Question: My Sytem setup is
1. Windows 7 64-bit
2. IntelliJ IDEA EAP 12 version 122.639
3. Java 1.6
4. I am a non Admin user.
I have an android project which I want to keep under version control on <URL>. I have tried to use the builtin VCS in IntelliJ IDEA to create git/mercurial but for both of them I get the error about / not found.
FYI, I have to checkout stuff from GitHub and it worked without problems. I also have the BitBucket plugin installed.
@crazycoder
I have installed msysgit as you advised and here is the git path config screen as requested by you.

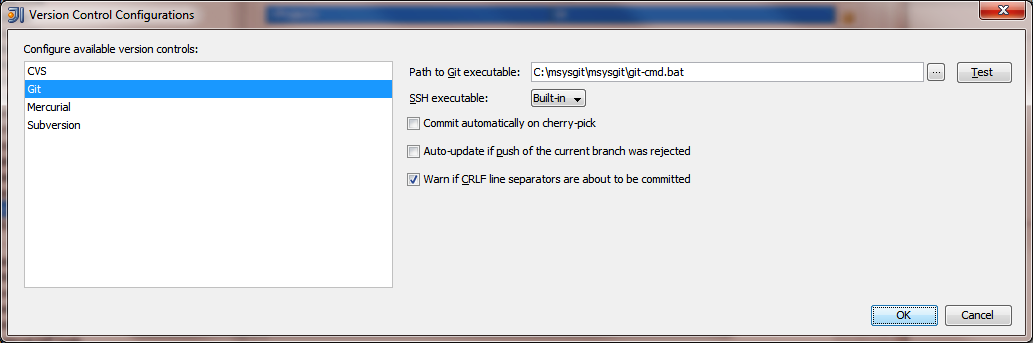
Answer: IntelliJ IDEA doesn't bundle Git/Mercurial version control systems, it provides the integration, but the tools need to be installed separately.
See also the related questions:
- <URL>